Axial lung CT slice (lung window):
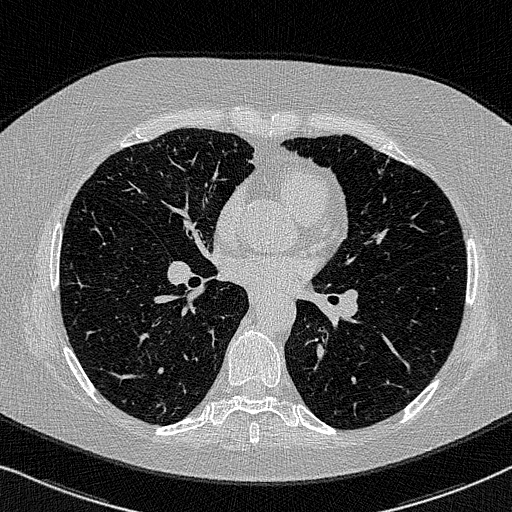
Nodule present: no